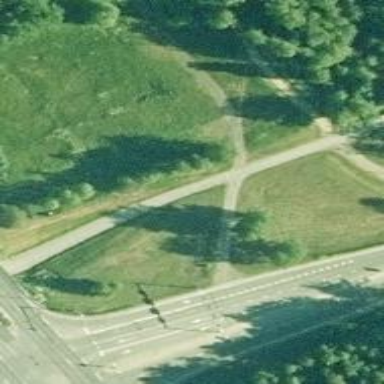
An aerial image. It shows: Asphalt cycleway.